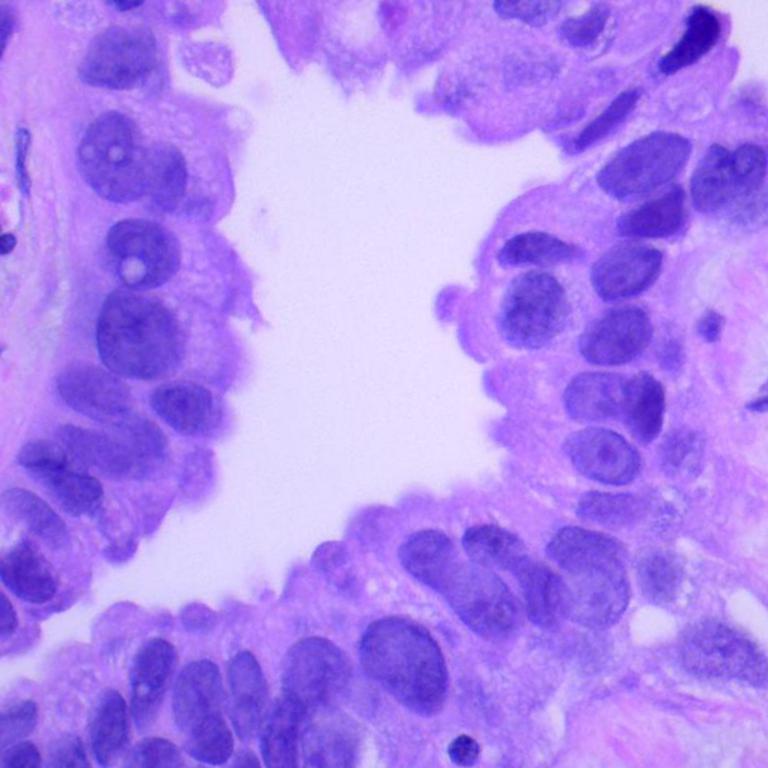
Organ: lung
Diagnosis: adenocarcinomas